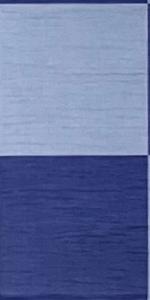
Label: Empty